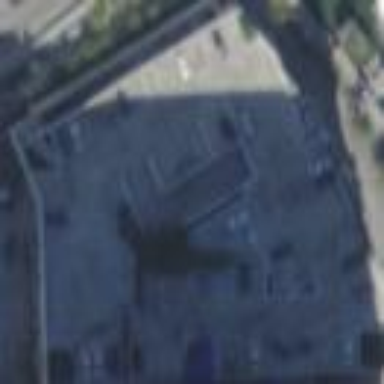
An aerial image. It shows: Restaurant building.